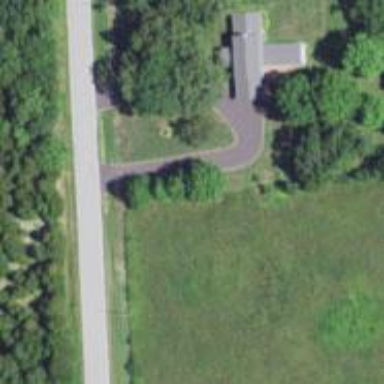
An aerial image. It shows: Driveway leading to service road.